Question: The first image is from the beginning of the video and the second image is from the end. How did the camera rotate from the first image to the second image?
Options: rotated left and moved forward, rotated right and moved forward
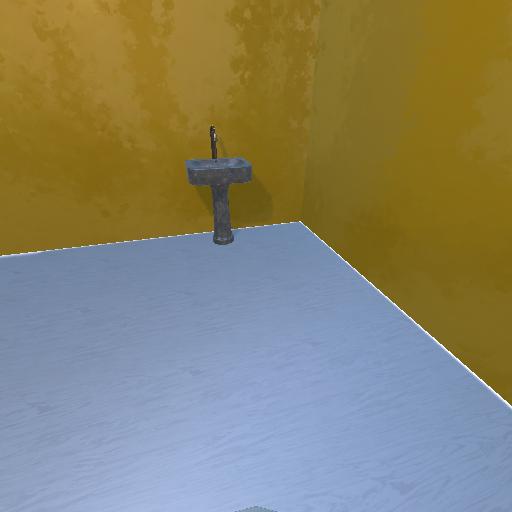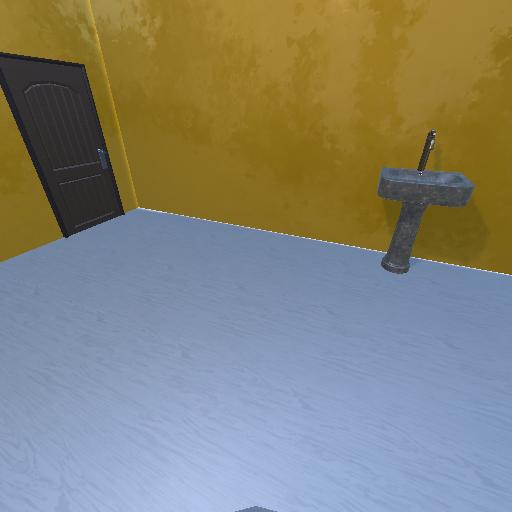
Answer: rotated left and moved forward